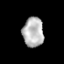
Tissue: prostate
Cell type: T cells
Senescence score: 0.3421
Nuclear area (px): 601
Mean DAPI intensity: 183.807